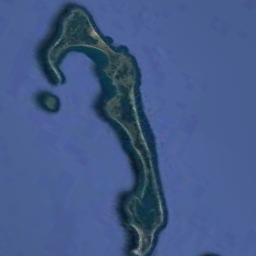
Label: island